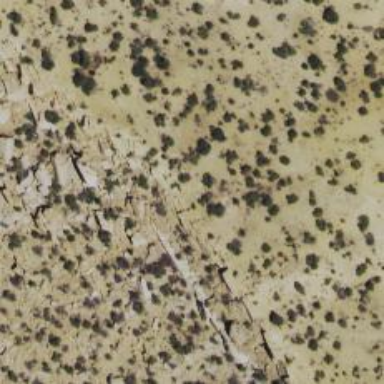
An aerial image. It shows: Cliff in nature.